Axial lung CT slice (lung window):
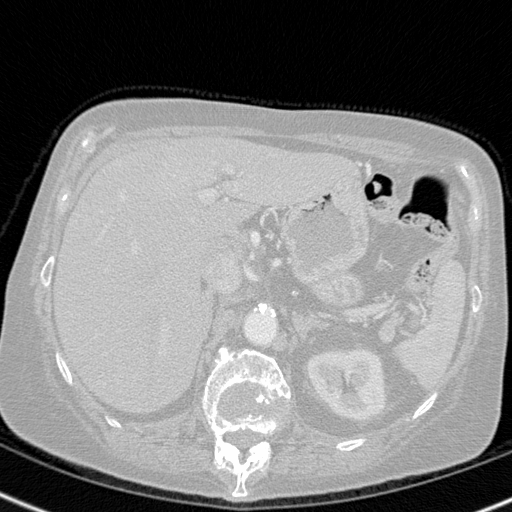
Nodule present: no